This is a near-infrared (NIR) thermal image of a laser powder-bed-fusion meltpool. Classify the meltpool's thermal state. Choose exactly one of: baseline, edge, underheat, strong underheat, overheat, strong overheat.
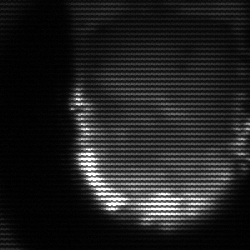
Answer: baseline